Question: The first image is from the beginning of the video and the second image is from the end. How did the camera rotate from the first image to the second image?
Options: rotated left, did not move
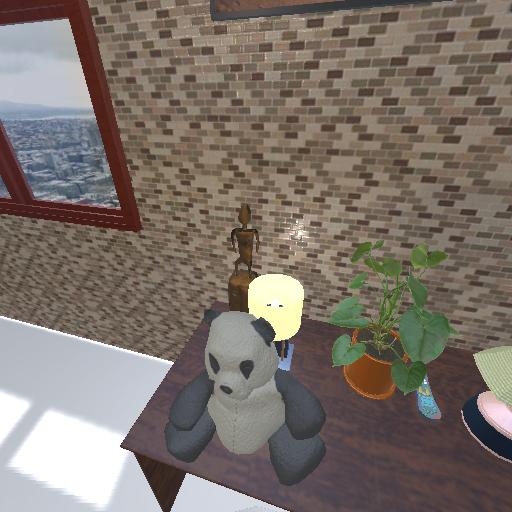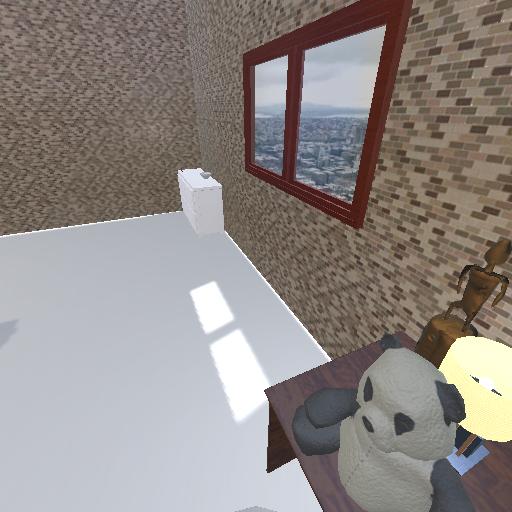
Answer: rotated left